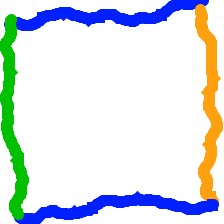
Shape: square